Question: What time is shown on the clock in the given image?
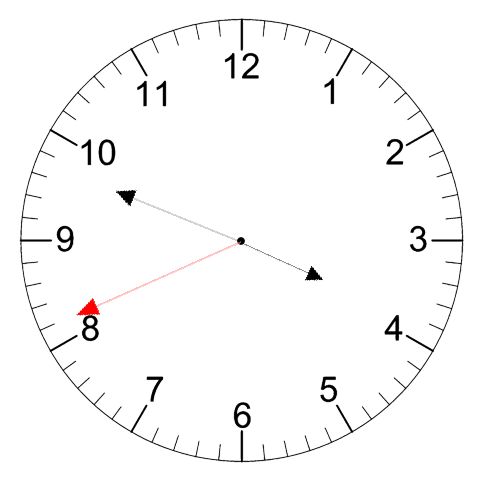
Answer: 03:48:41